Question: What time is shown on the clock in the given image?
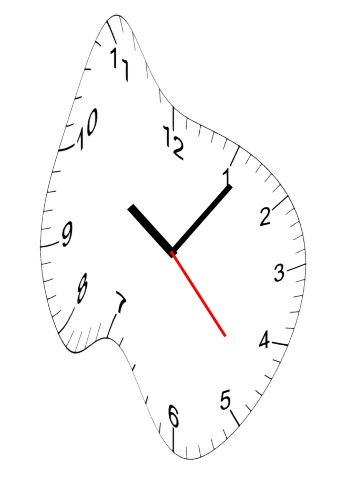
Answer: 10:06:23